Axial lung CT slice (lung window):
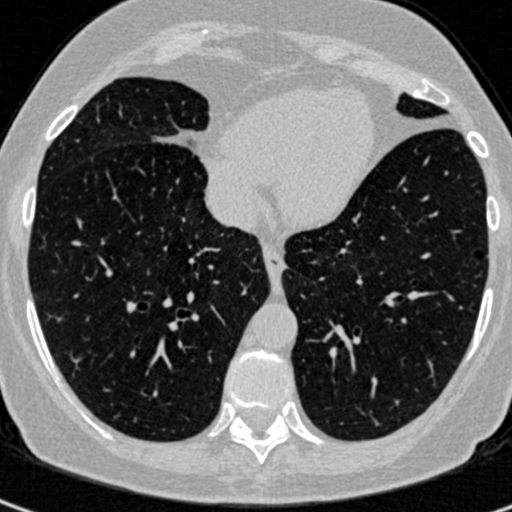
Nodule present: no